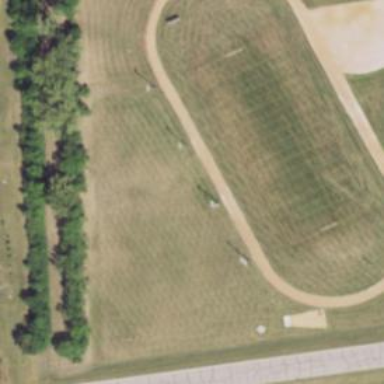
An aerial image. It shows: American football pitch for leisure and sport activities.